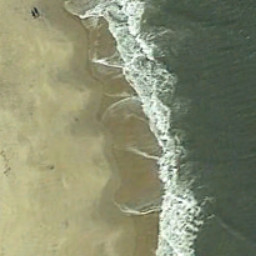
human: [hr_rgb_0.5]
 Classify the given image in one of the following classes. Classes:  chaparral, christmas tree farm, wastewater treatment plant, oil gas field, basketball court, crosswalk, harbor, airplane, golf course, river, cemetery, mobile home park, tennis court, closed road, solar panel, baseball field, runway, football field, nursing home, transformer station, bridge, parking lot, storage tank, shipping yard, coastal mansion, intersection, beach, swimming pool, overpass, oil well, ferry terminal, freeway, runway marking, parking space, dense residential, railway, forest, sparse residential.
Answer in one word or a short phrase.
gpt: beach